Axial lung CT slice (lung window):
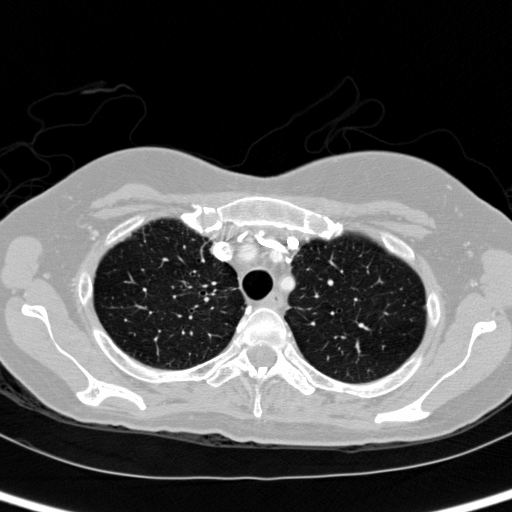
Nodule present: no